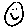
Label: smiley face